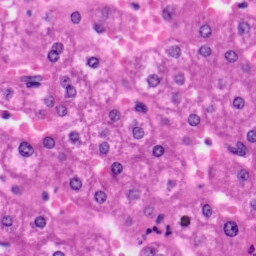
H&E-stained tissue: Liver